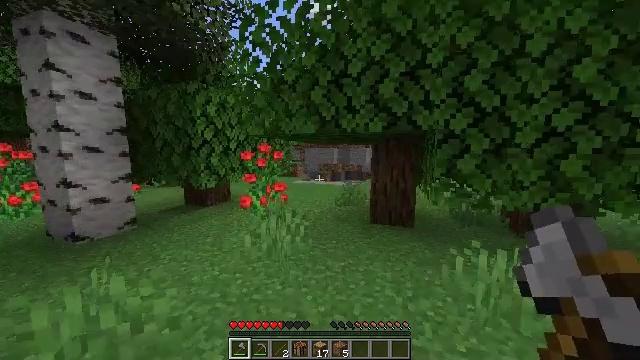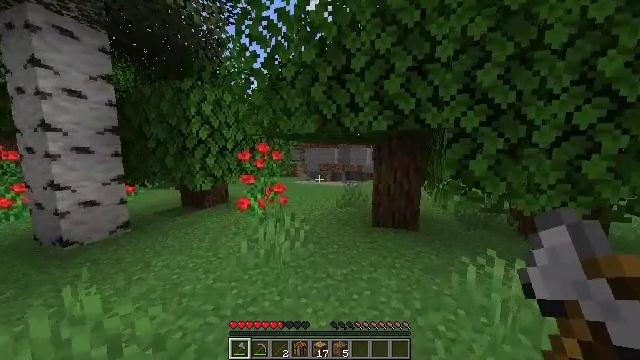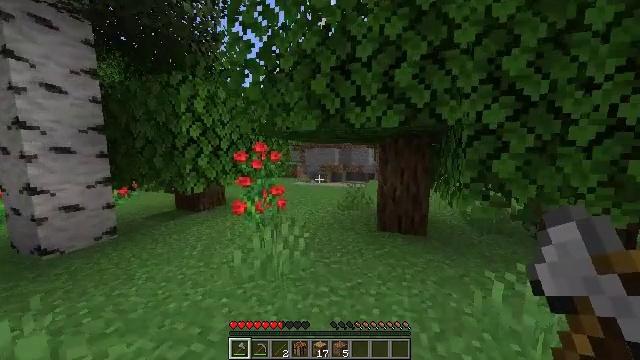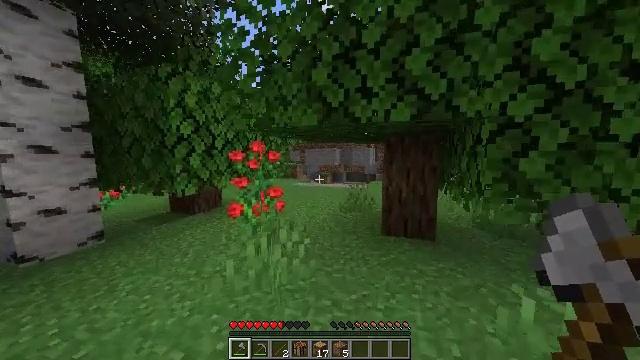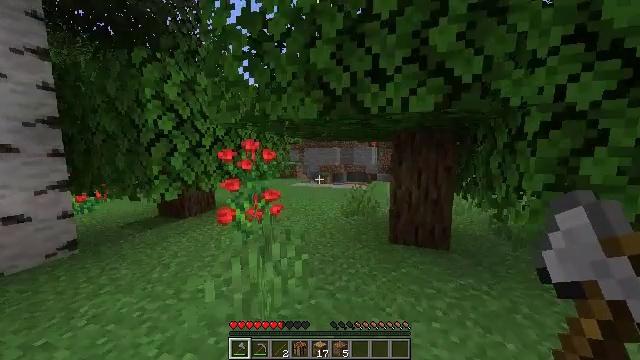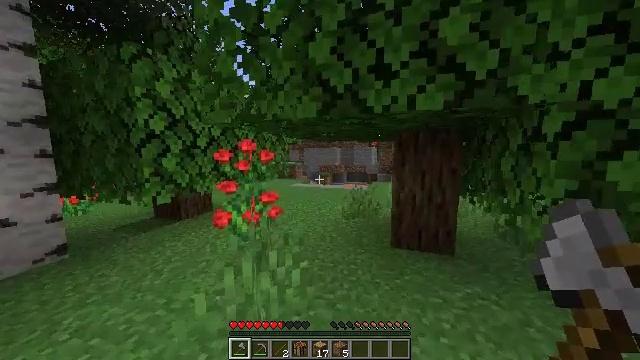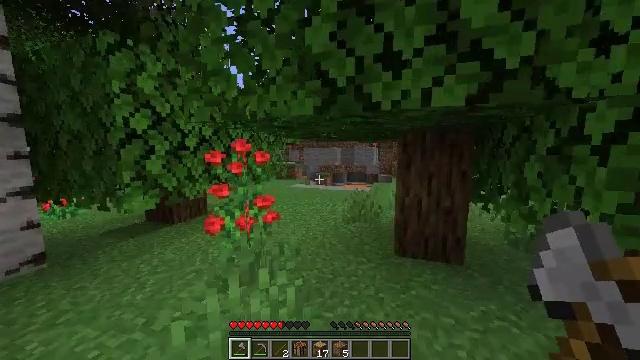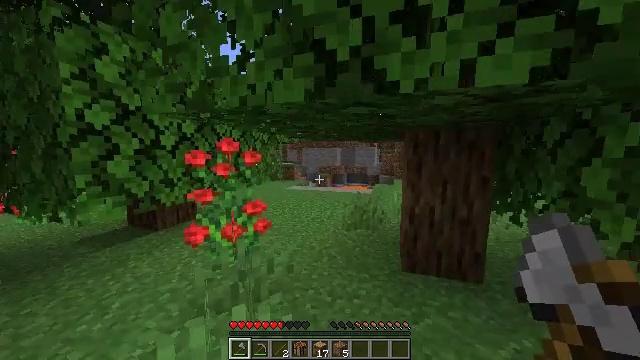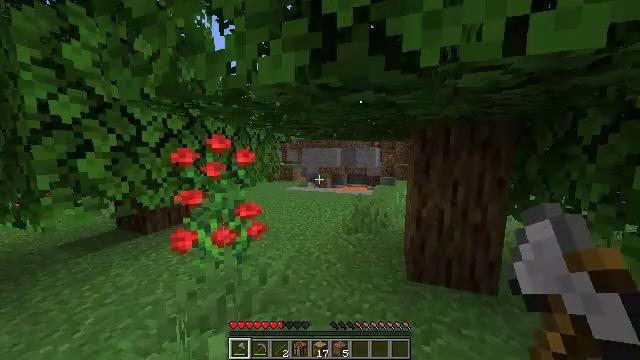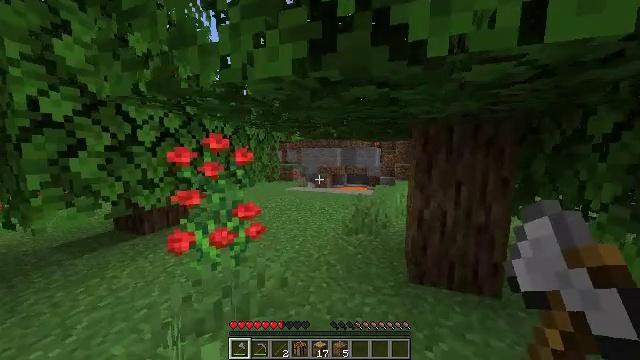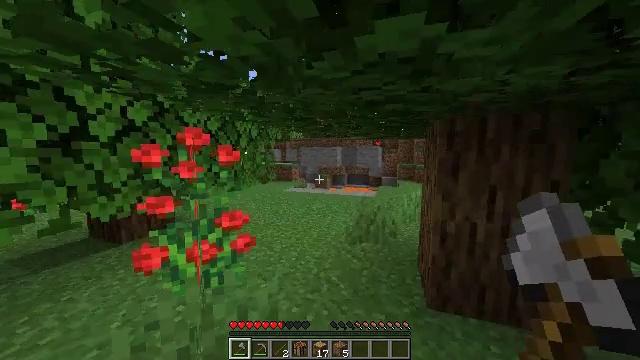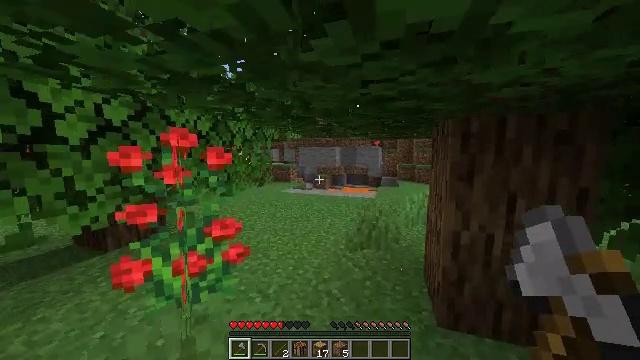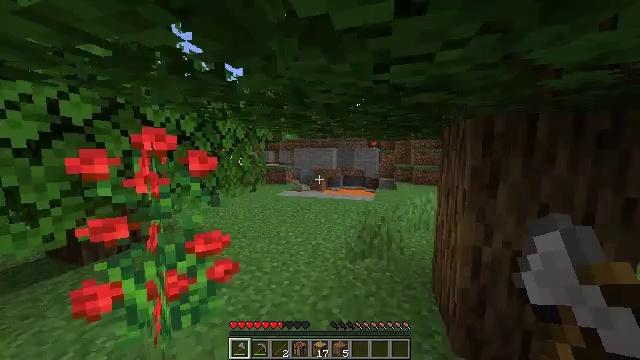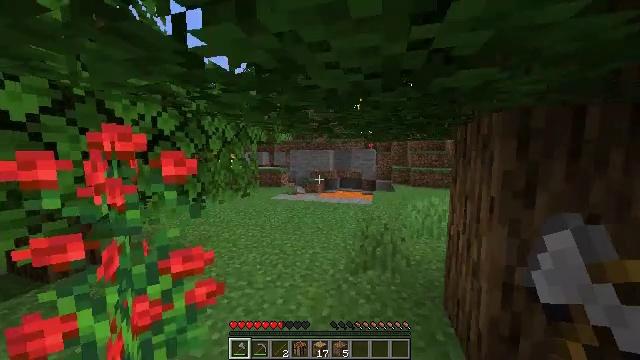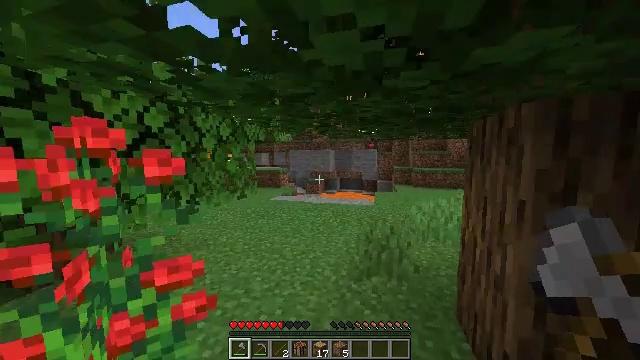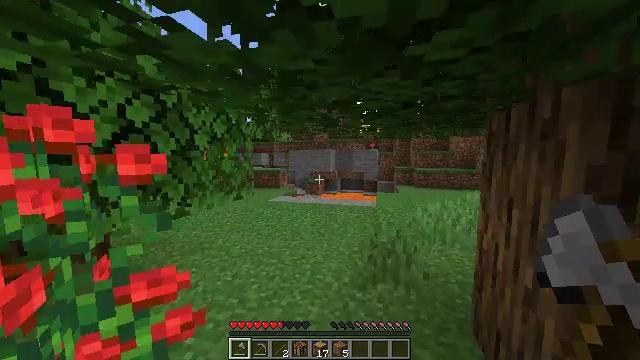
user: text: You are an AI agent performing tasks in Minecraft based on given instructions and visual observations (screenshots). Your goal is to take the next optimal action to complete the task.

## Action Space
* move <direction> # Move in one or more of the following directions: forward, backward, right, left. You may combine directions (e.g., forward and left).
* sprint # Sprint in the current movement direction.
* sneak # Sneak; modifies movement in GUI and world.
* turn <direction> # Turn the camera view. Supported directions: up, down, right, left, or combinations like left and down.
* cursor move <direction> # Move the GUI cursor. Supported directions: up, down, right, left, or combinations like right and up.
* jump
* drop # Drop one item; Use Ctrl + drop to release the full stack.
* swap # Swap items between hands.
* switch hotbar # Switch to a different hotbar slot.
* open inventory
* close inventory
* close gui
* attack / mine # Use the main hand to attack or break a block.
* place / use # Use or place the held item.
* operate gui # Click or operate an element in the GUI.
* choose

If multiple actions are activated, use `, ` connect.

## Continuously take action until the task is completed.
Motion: motion action
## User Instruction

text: Remove the fire source.
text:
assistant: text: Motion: move forward, sprint
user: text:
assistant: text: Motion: move forward, sprint
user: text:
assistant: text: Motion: move forward, sprint
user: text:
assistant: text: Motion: move forward, sprint
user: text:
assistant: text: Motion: move forward, sprint
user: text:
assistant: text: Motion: move forward, sprint
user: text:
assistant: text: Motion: move forward, sprint
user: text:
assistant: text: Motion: move forward, sprint
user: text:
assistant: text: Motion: move forward, sprint
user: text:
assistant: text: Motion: move forward, sprint
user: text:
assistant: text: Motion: move forward, sprint
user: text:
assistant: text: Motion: move forward, sprint, turn right
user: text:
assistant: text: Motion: move forward, sprint, turn right
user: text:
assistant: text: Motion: move forward, sprint
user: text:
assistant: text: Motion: move forward, sprint
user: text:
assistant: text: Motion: move forward, sprint
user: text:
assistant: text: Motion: move forward, sprint
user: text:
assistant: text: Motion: move forward, sprint
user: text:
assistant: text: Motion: move forward, sprint
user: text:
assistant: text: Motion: move forward, sprint
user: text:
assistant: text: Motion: move forward, sprint
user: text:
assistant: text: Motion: move forward, sprint
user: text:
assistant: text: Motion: move forward, sprint
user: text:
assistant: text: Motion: move forward, sprint
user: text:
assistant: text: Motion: move forward, sprint, turn down
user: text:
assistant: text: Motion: move forward, sprint, turn down
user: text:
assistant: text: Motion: move forward, sprint
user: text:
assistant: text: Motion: move forward, sprint, turn left and down
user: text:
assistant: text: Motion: move forward, sprint, turn left and down
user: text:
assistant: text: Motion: move forward, sprint